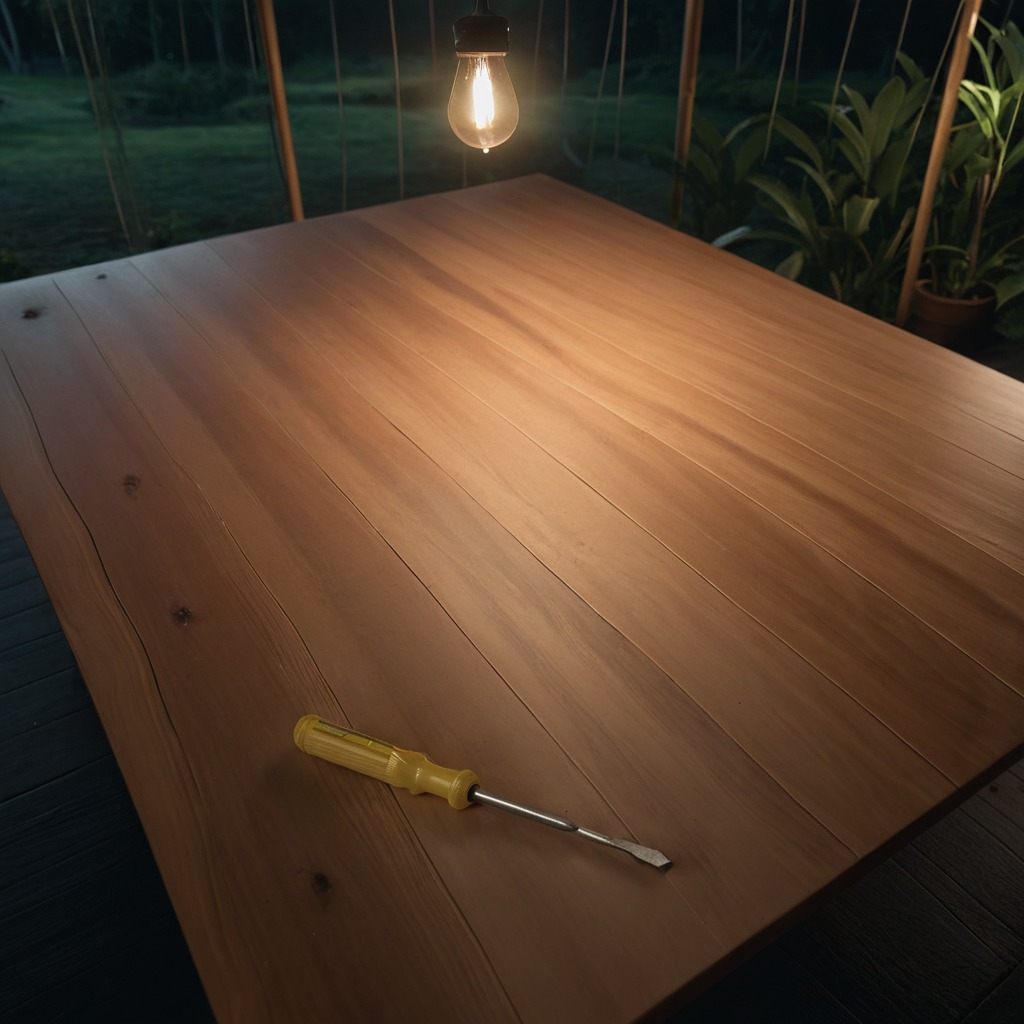
A screwdriver lying on the wooden table inside a jungle field workshop tent at night.